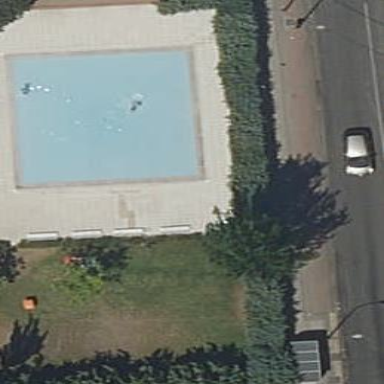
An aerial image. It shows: Swimming pool located in leisure land.